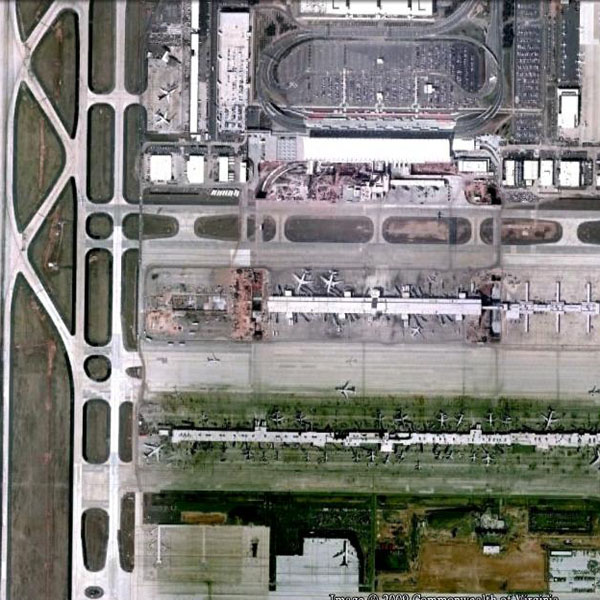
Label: Airport